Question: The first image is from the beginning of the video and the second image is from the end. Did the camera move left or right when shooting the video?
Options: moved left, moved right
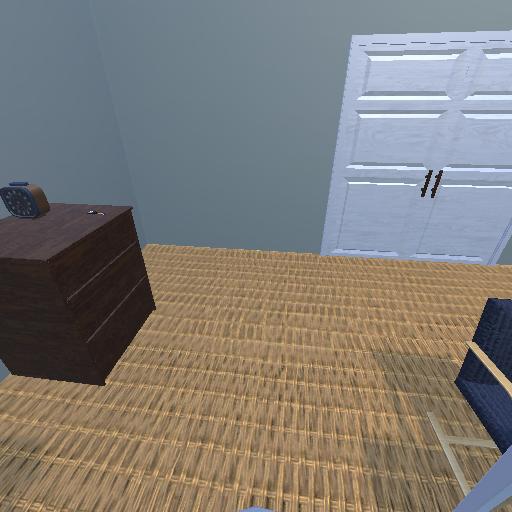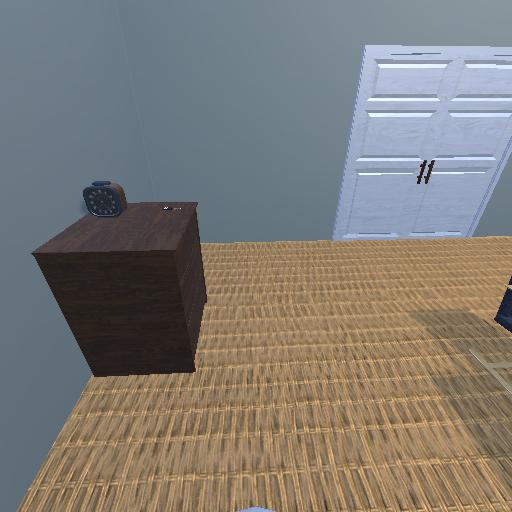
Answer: moved left